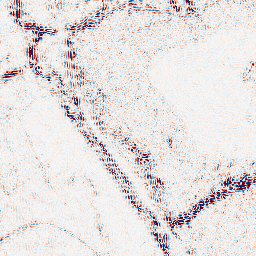
Category: wavelet
Decomposition family: wavelet_dwt
Decomposition parameters: wavelet: coif2
level: 2
Upsampling method: cubic_catmull_rom
Upsampling parameters: scale: 8
Upsampling scale: 8